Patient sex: M
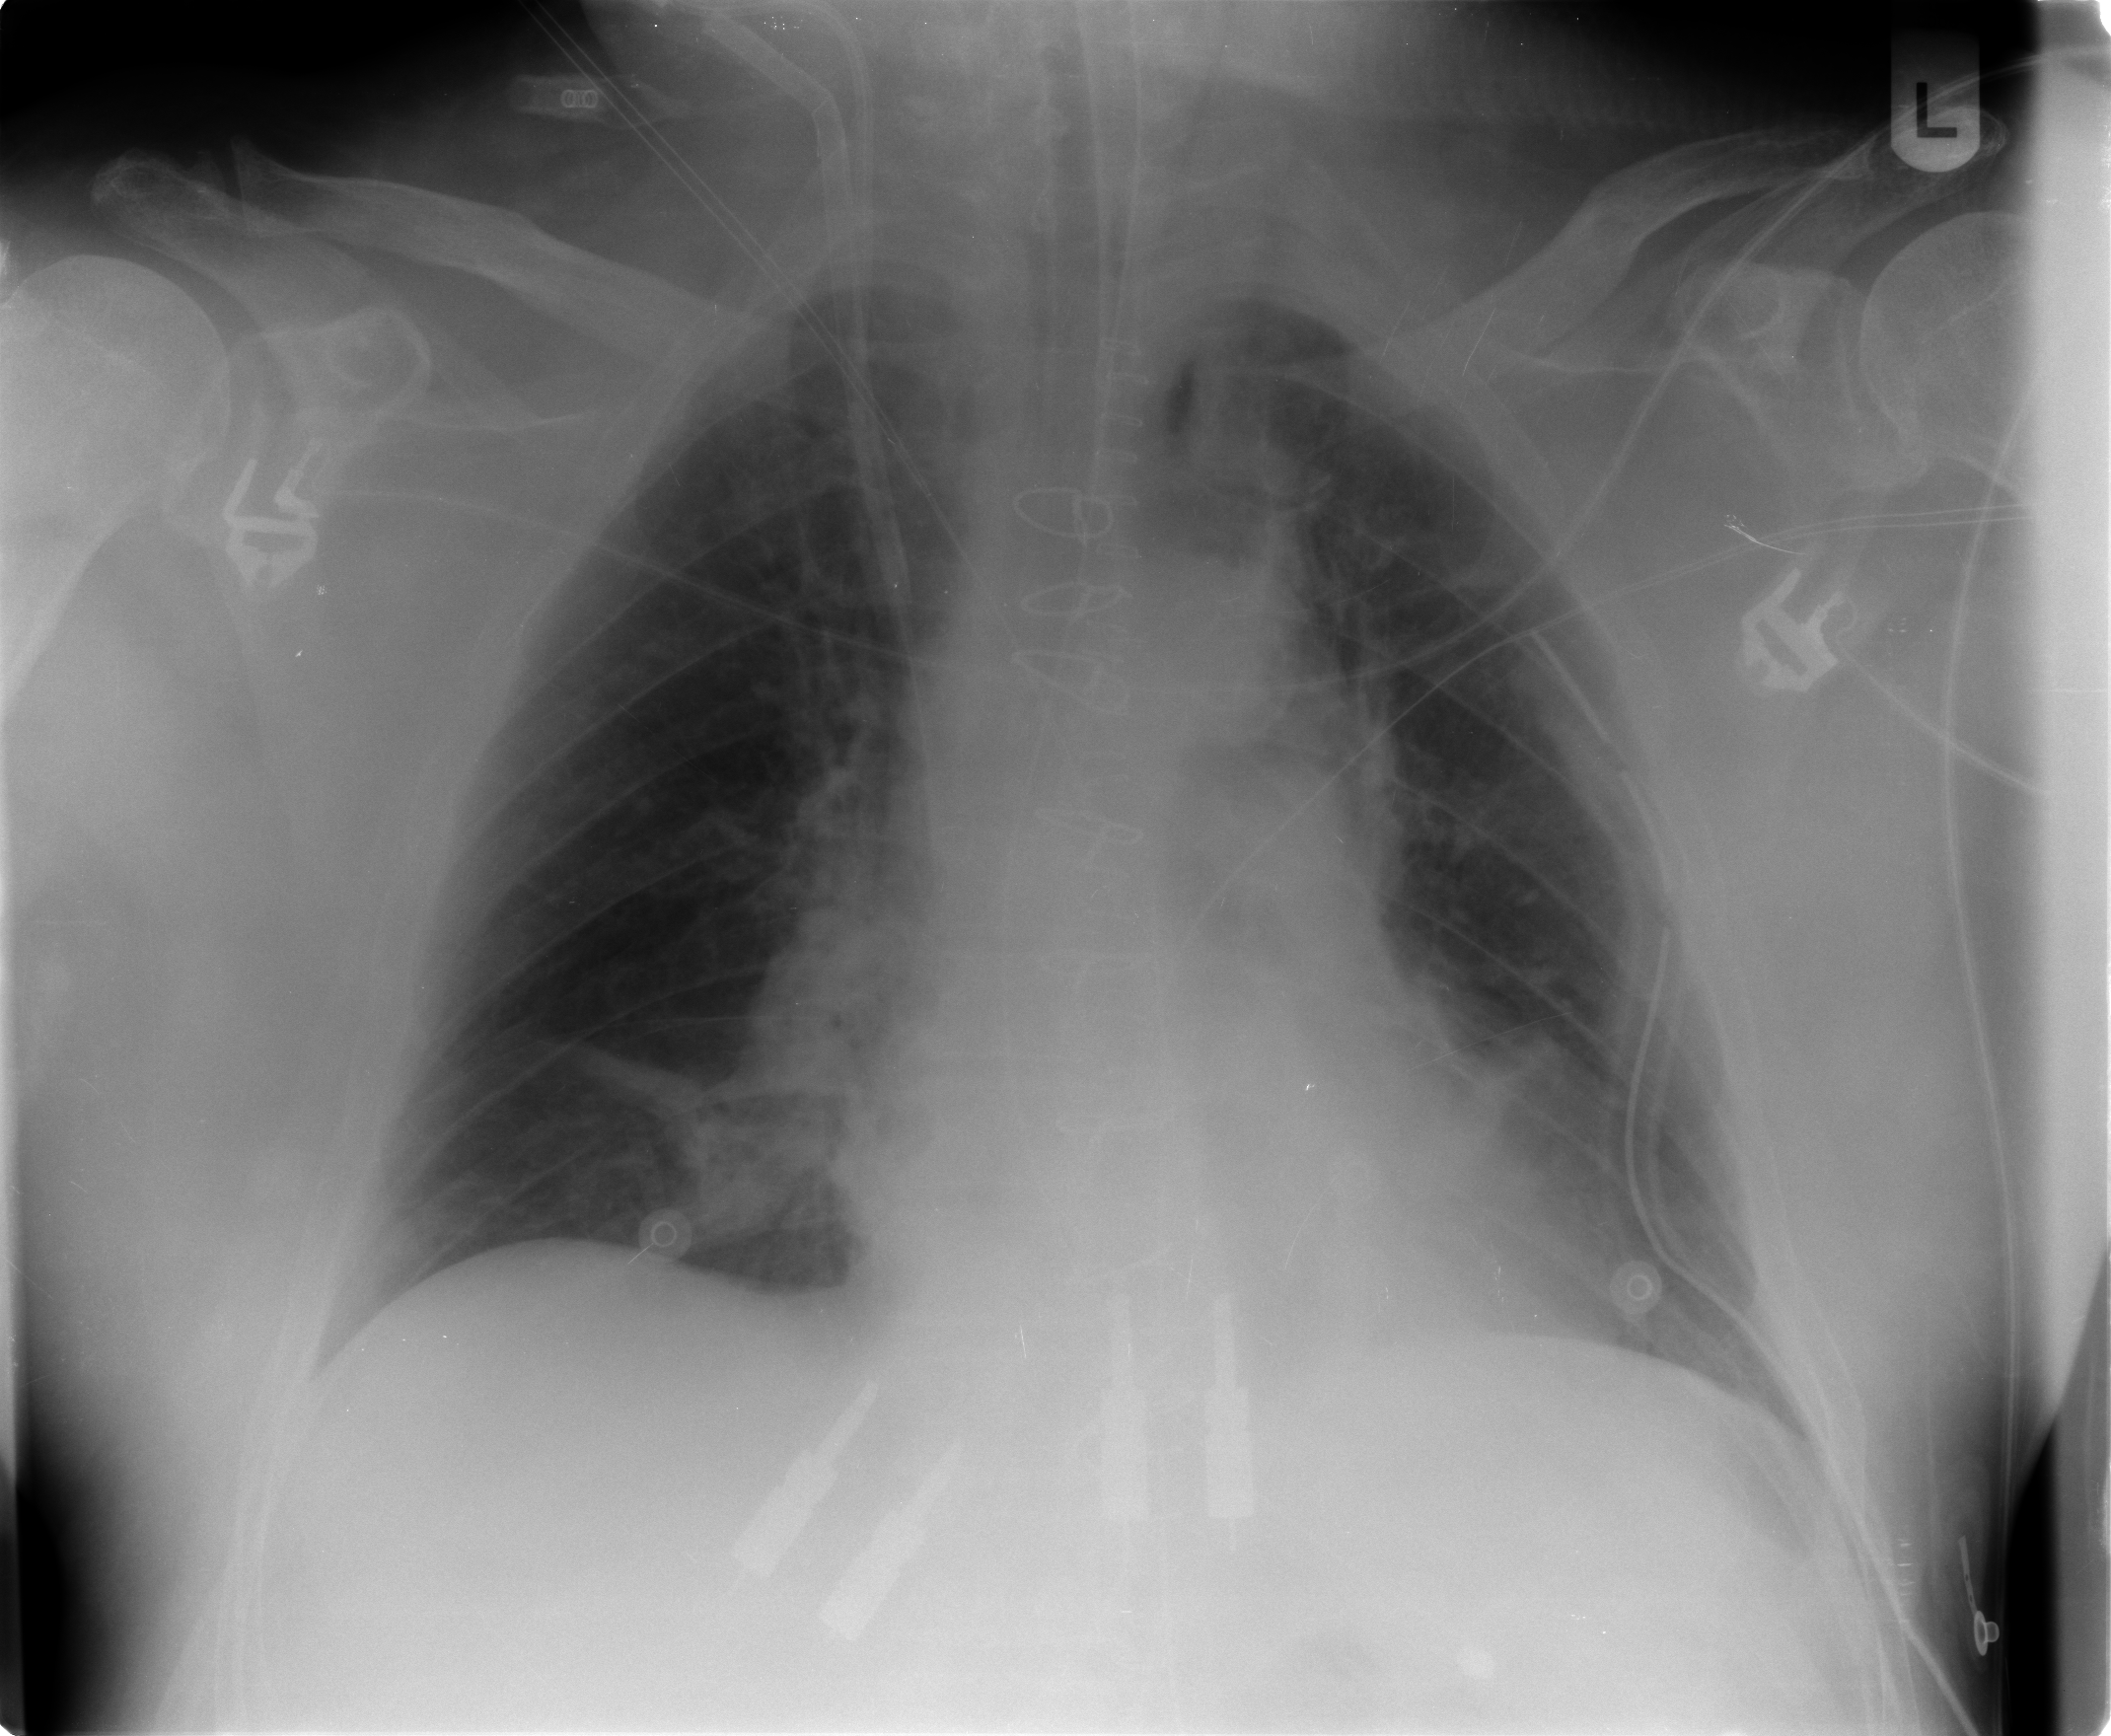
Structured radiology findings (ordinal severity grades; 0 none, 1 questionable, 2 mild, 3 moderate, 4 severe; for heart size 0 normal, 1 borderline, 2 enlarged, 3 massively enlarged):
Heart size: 1
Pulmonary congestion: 2
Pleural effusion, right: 0
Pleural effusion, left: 0
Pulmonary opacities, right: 2
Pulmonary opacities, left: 2
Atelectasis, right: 2
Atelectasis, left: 2